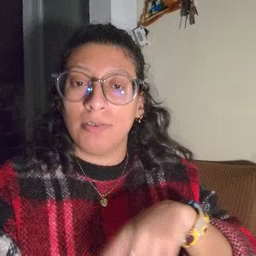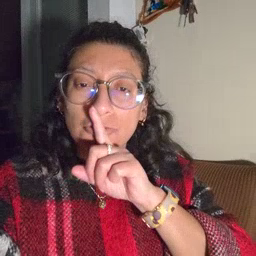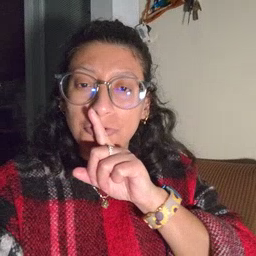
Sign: shhh